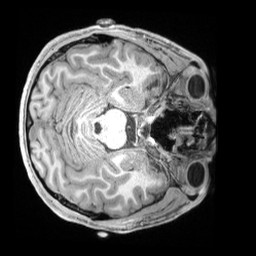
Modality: T1w
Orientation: axial
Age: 21
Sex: male
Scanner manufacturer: siemens
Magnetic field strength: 3 T
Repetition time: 2.4 s
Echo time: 0.00226 s